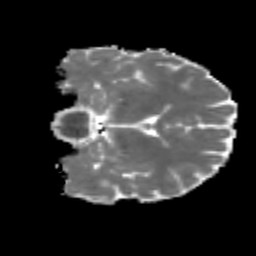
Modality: MD
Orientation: coronal
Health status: ill
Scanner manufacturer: siemens
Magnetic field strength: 3 T
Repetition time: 6.8 s
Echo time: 0.097 s